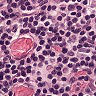
Metastatic tissue present: no